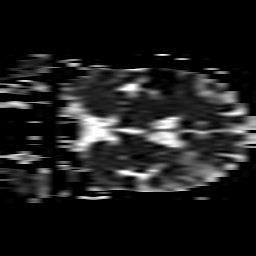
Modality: ADC
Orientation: coronal
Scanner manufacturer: philips
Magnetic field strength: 1.5 T
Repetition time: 4.804 s
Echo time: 0.07764 s